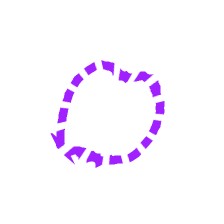
Shape: circle